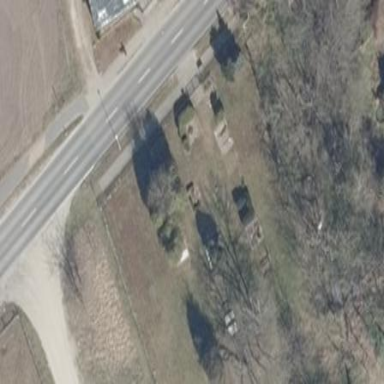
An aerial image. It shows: Cemetery.